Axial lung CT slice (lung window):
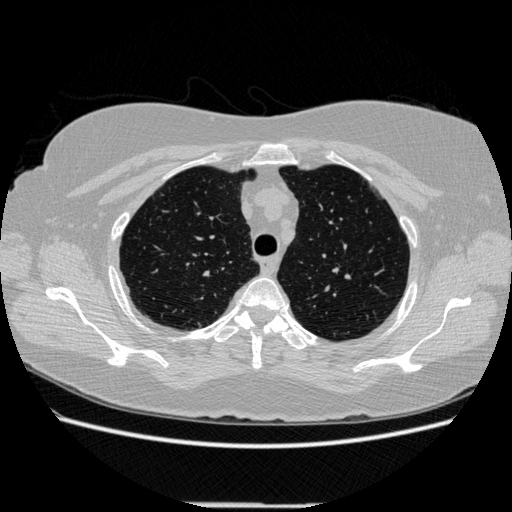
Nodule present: no